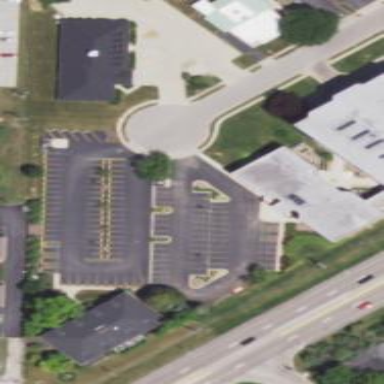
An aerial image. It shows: Commercial building.